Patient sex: F
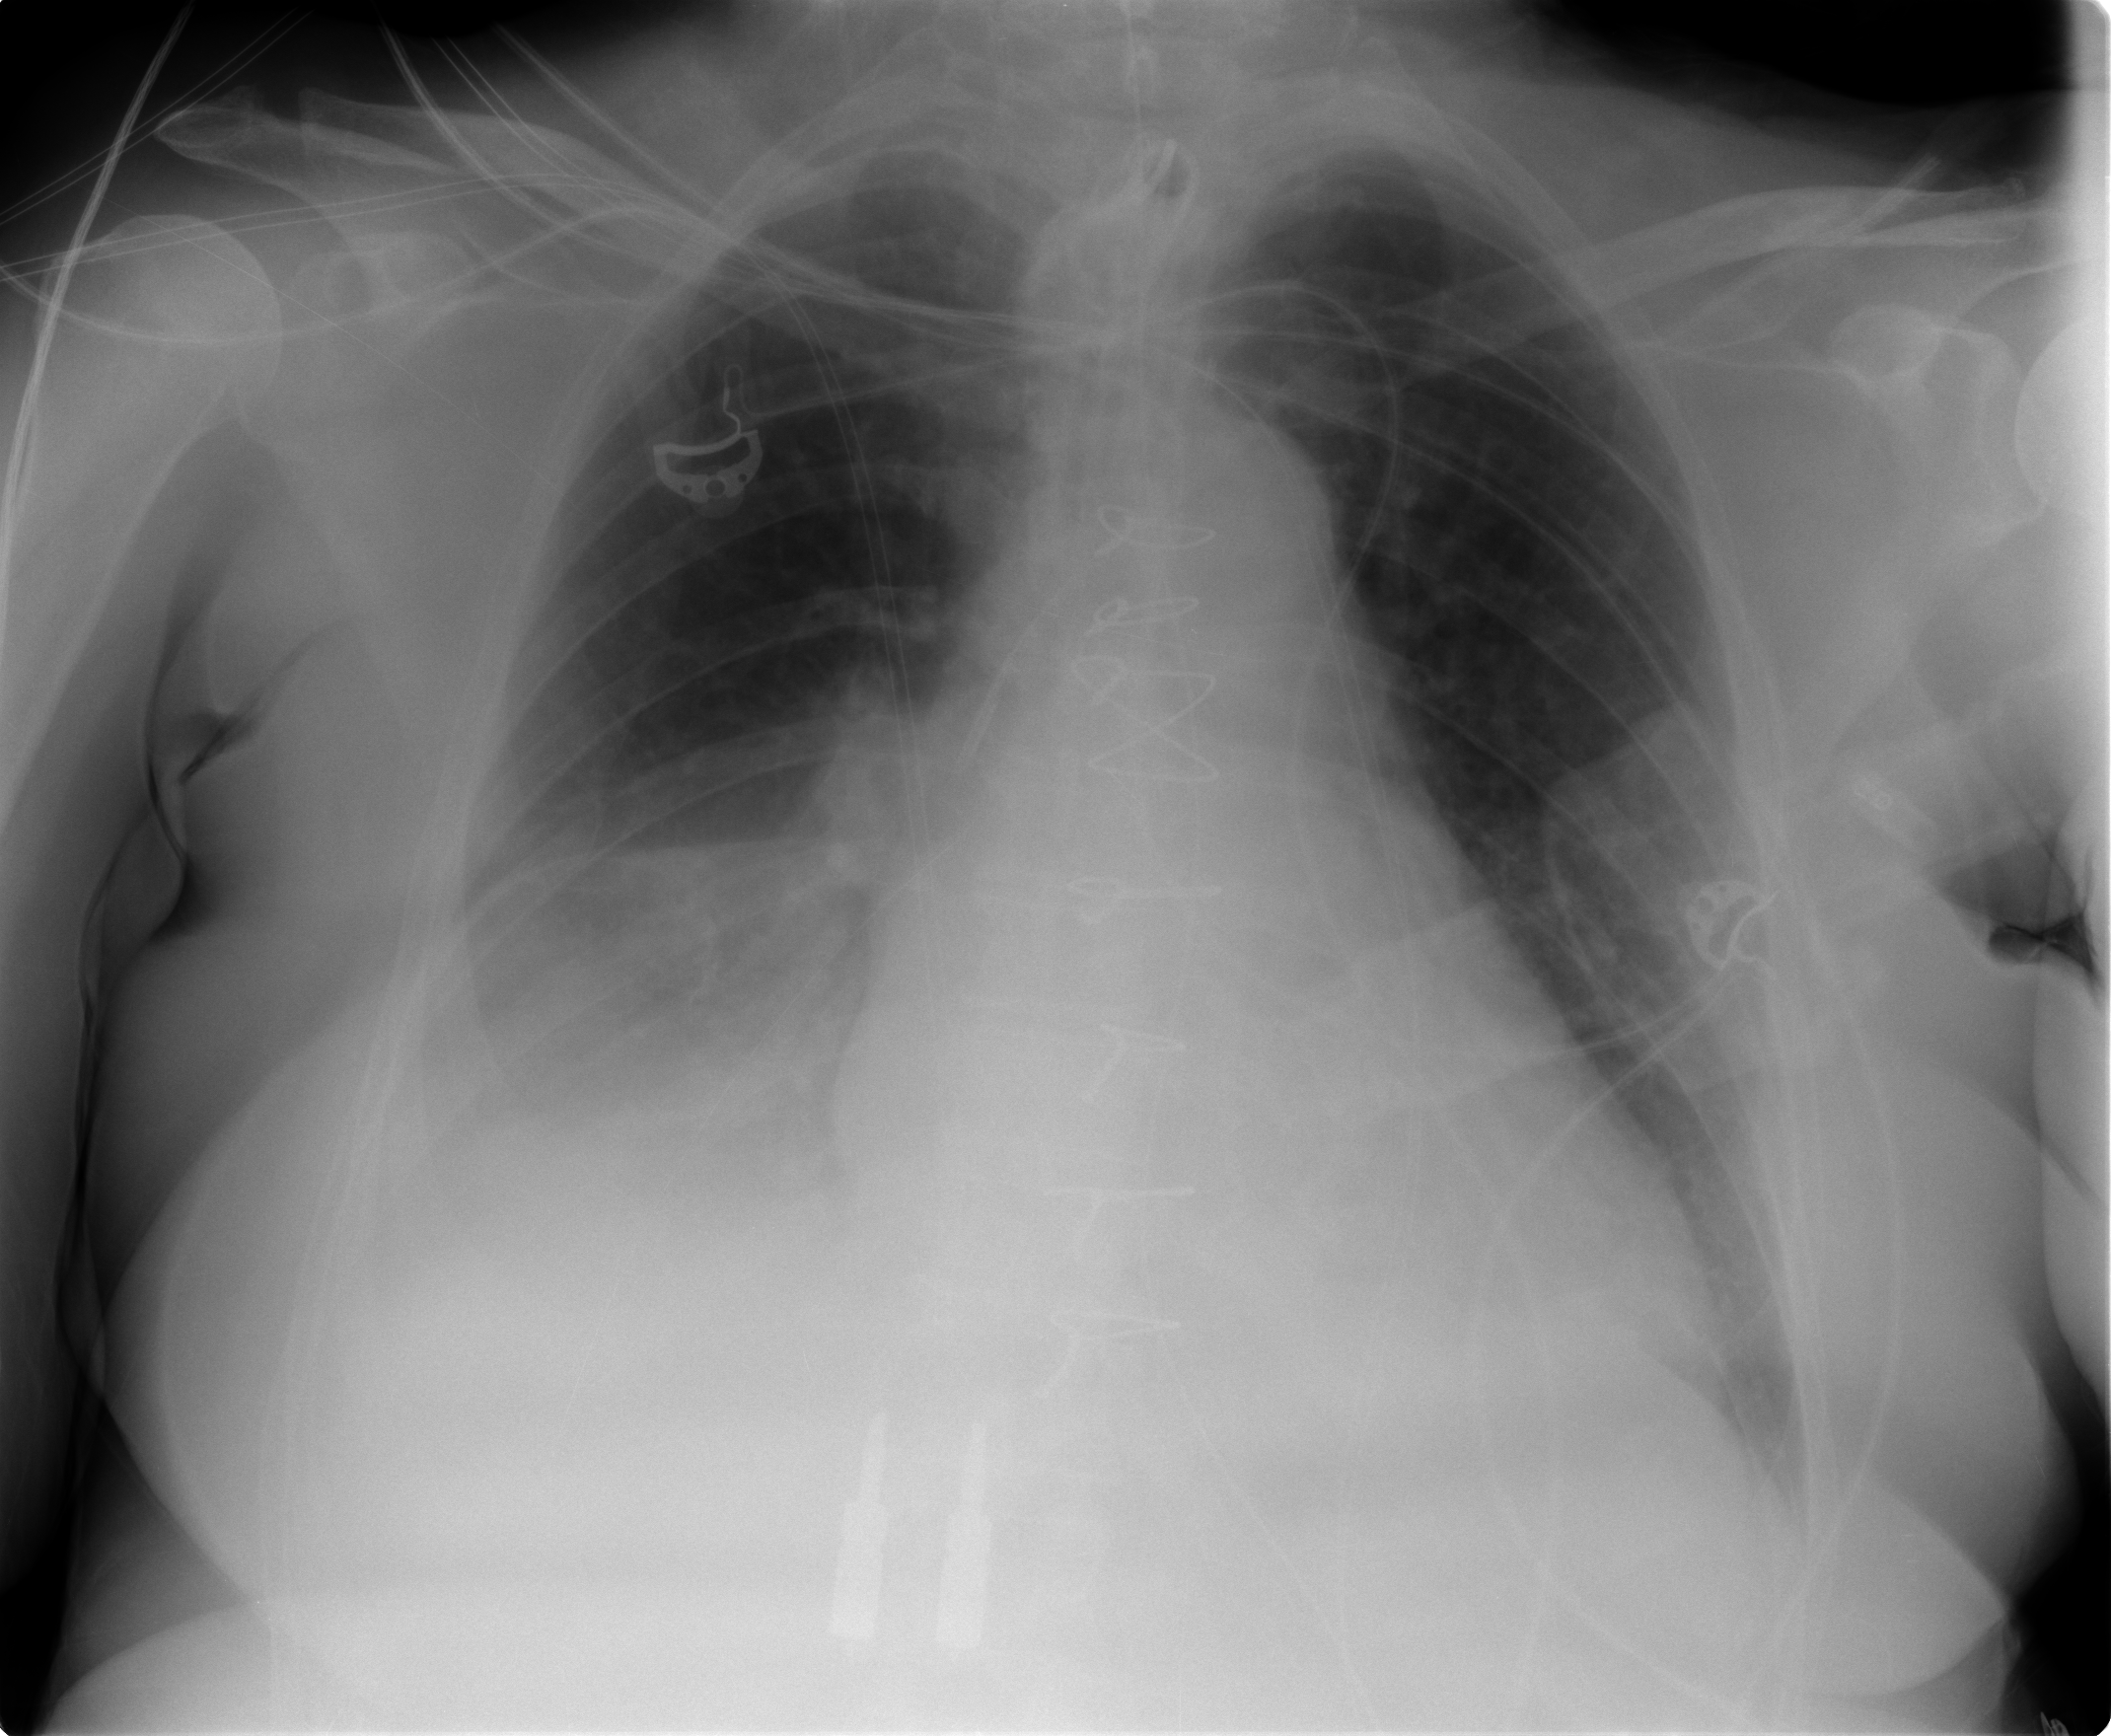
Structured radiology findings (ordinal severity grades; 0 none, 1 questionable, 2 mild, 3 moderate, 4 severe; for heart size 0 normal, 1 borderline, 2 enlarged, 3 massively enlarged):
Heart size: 1
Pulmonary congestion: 0
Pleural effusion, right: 2
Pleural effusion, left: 0
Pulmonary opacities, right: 0
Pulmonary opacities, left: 0
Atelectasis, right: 0
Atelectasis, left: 0